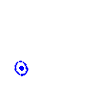
Particle: pion